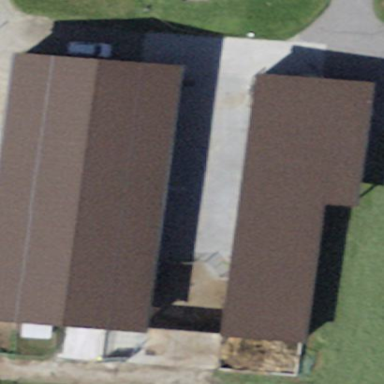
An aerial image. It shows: Farm auxiliary building.